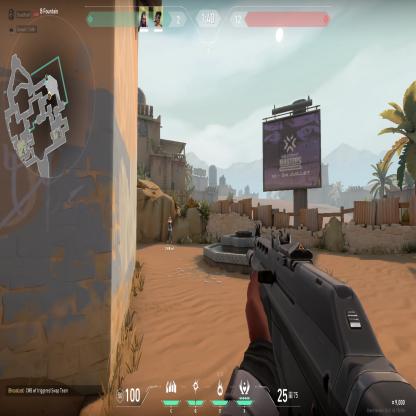
Label: teammate